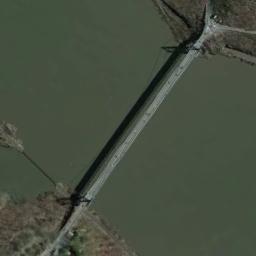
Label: bridge